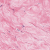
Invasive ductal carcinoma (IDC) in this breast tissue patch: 0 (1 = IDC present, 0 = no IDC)